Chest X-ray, AP view. Patient: 49 years old, sex F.
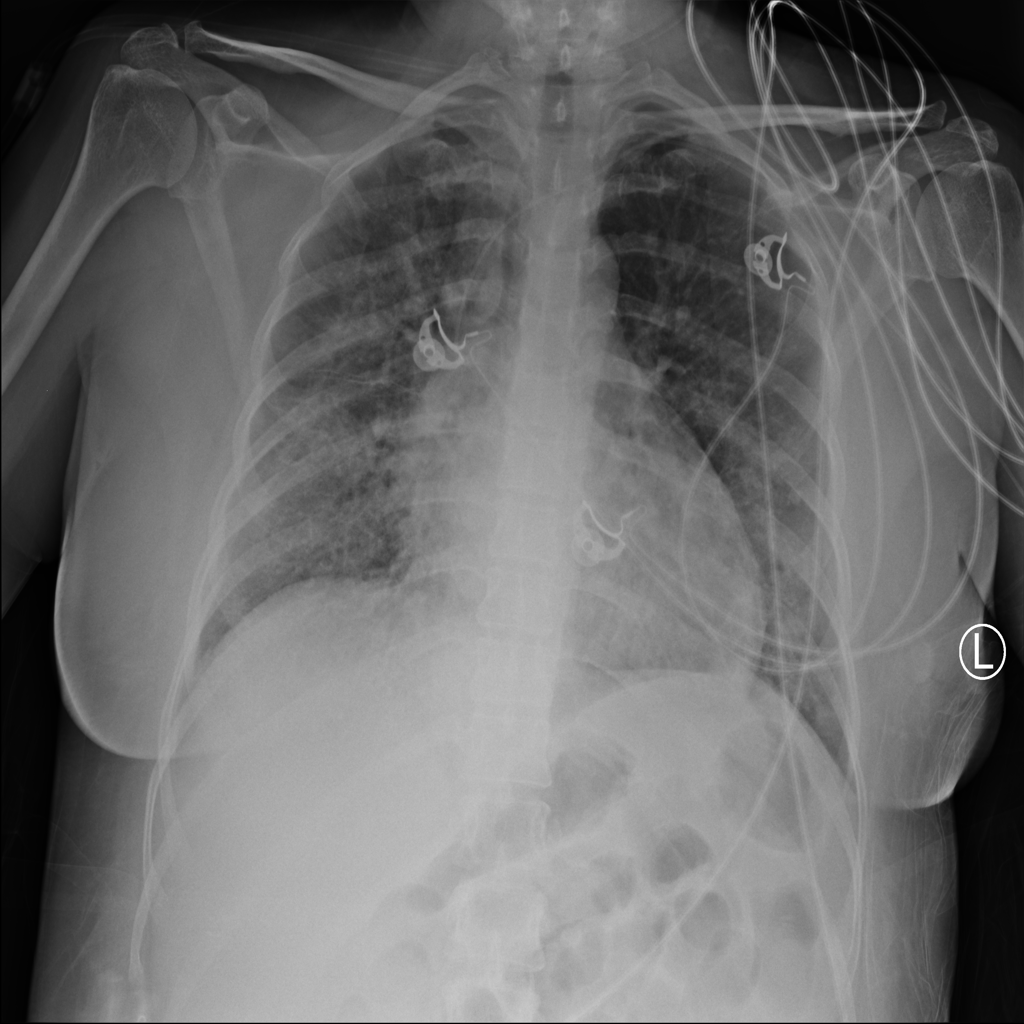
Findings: Cardiomegaly, Infiltration